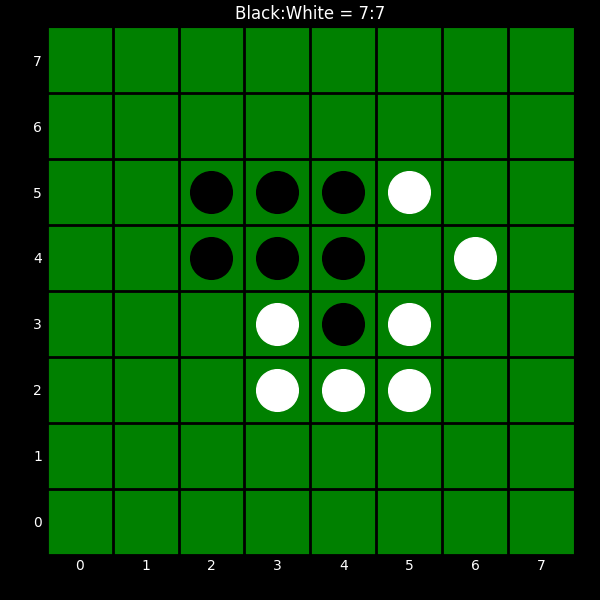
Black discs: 7
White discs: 7